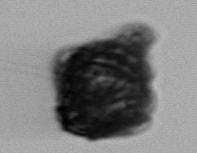
Label: Gonyaulax